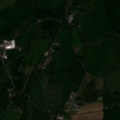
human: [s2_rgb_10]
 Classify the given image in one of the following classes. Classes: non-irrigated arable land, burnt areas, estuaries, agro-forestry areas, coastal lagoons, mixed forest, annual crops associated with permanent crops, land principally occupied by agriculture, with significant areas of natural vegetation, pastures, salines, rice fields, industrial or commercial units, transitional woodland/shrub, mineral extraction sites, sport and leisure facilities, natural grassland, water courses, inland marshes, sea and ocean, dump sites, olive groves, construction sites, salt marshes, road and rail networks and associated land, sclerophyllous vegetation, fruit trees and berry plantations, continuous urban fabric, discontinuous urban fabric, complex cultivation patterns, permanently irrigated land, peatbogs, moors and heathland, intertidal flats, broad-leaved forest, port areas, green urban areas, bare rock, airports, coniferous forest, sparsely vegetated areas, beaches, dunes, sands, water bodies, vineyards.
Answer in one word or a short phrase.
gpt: non-irrigated arable land, pastures